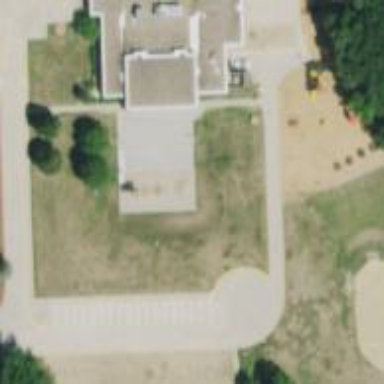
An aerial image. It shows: Playground area for leisure land.